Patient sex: F
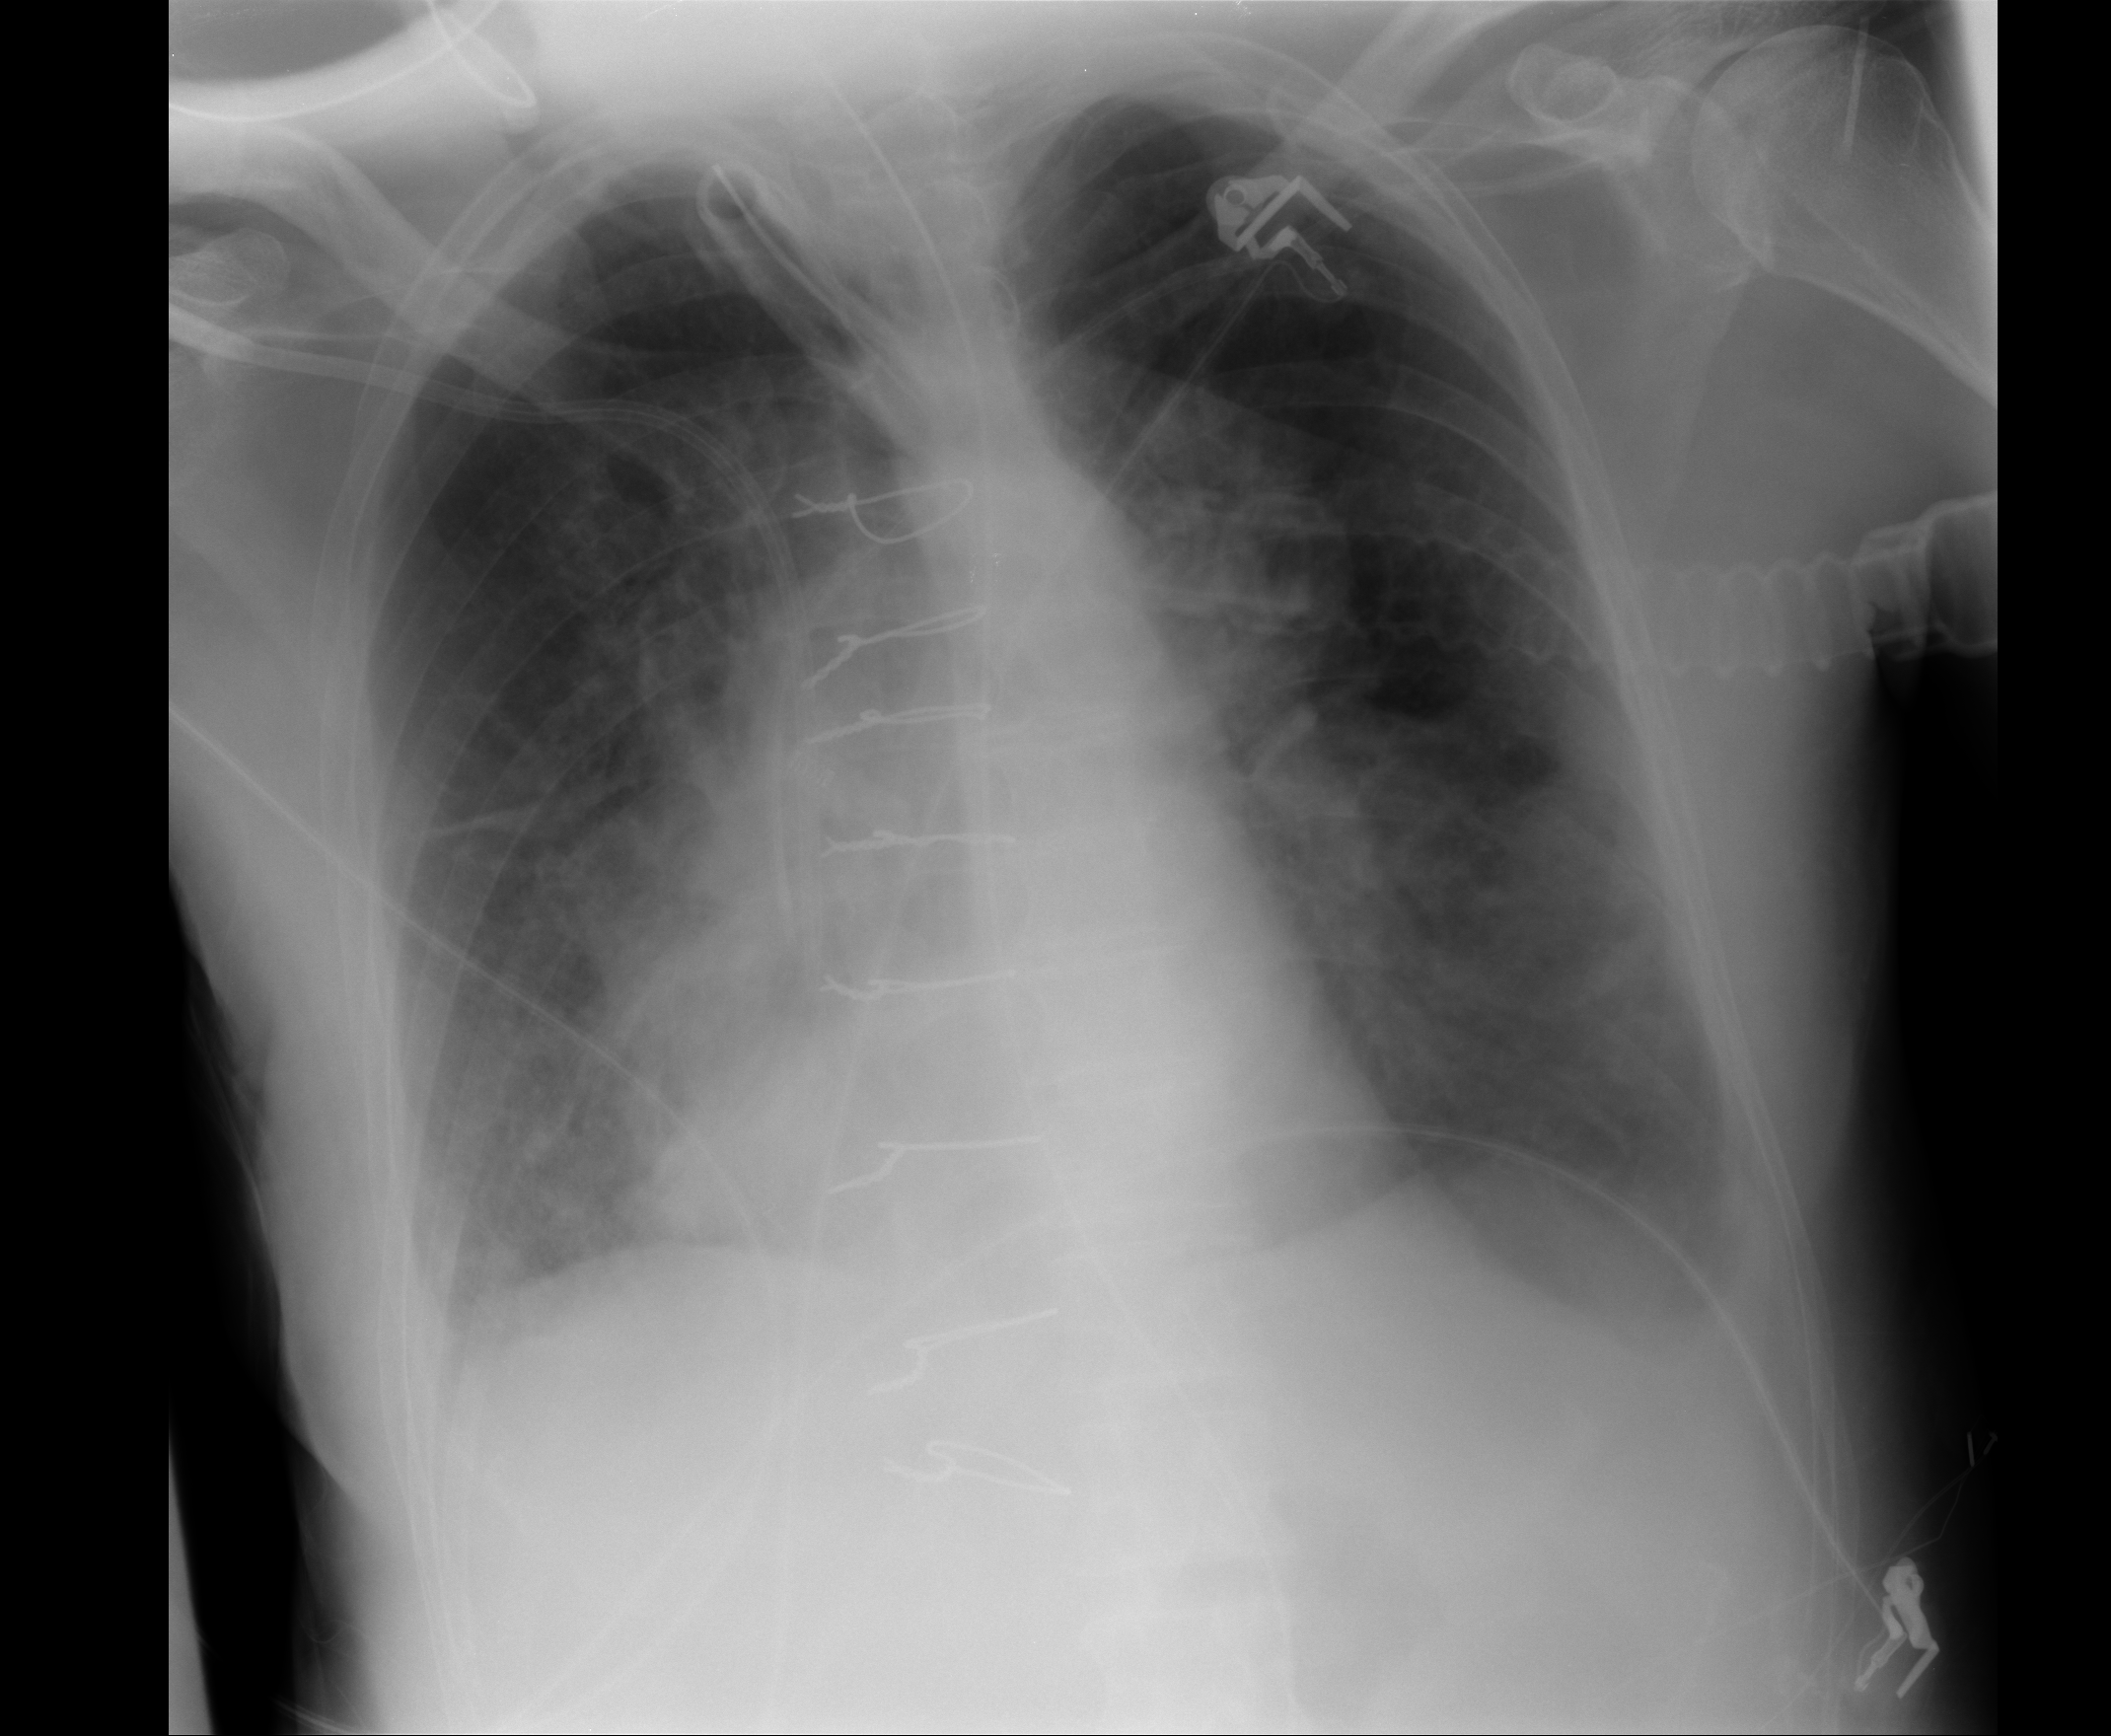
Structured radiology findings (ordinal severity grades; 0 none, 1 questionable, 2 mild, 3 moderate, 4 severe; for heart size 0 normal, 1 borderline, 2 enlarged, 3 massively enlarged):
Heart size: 0
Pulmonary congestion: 2
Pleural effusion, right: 2
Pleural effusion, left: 2
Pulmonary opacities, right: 3
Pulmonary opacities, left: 2
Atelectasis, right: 3
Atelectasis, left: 2